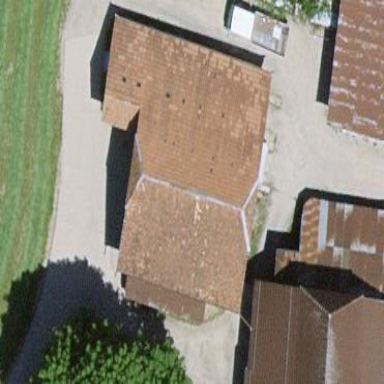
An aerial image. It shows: Rural barn.